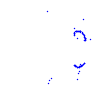
Particle: proton